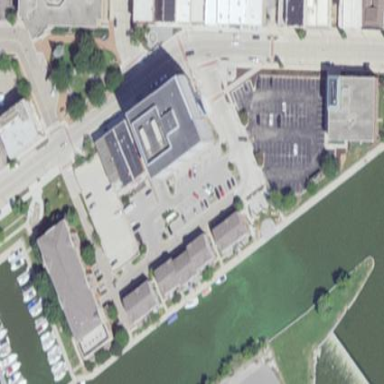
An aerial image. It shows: Paved parking area.